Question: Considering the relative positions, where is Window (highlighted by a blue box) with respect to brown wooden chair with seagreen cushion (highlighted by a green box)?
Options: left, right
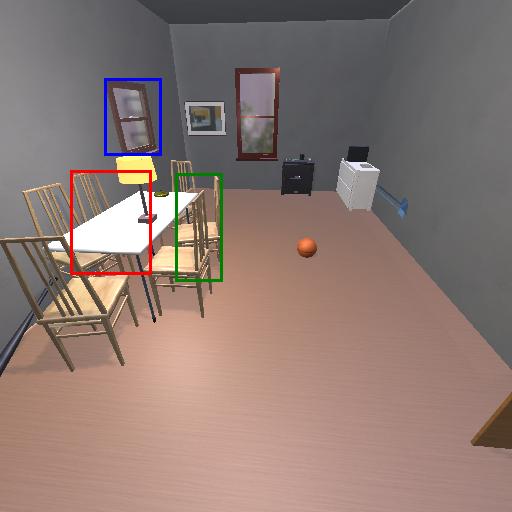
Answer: left